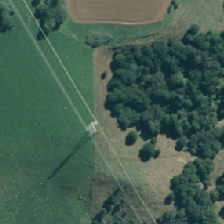
Land cover: broadleaved_indigenous_hardwood